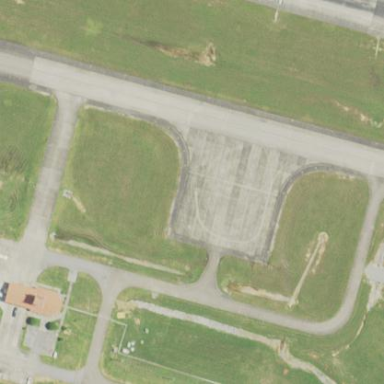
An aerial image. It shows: Apron at the airport.